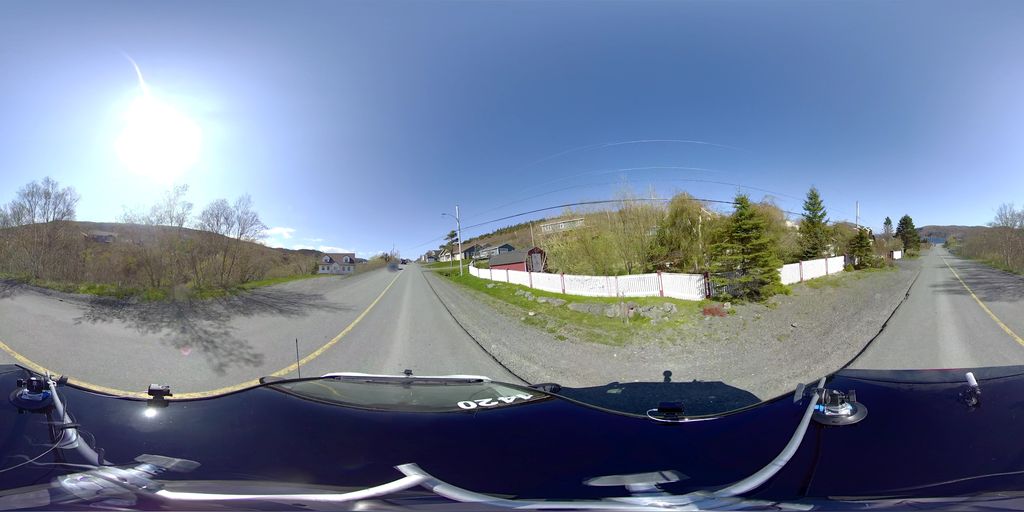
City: st_johns